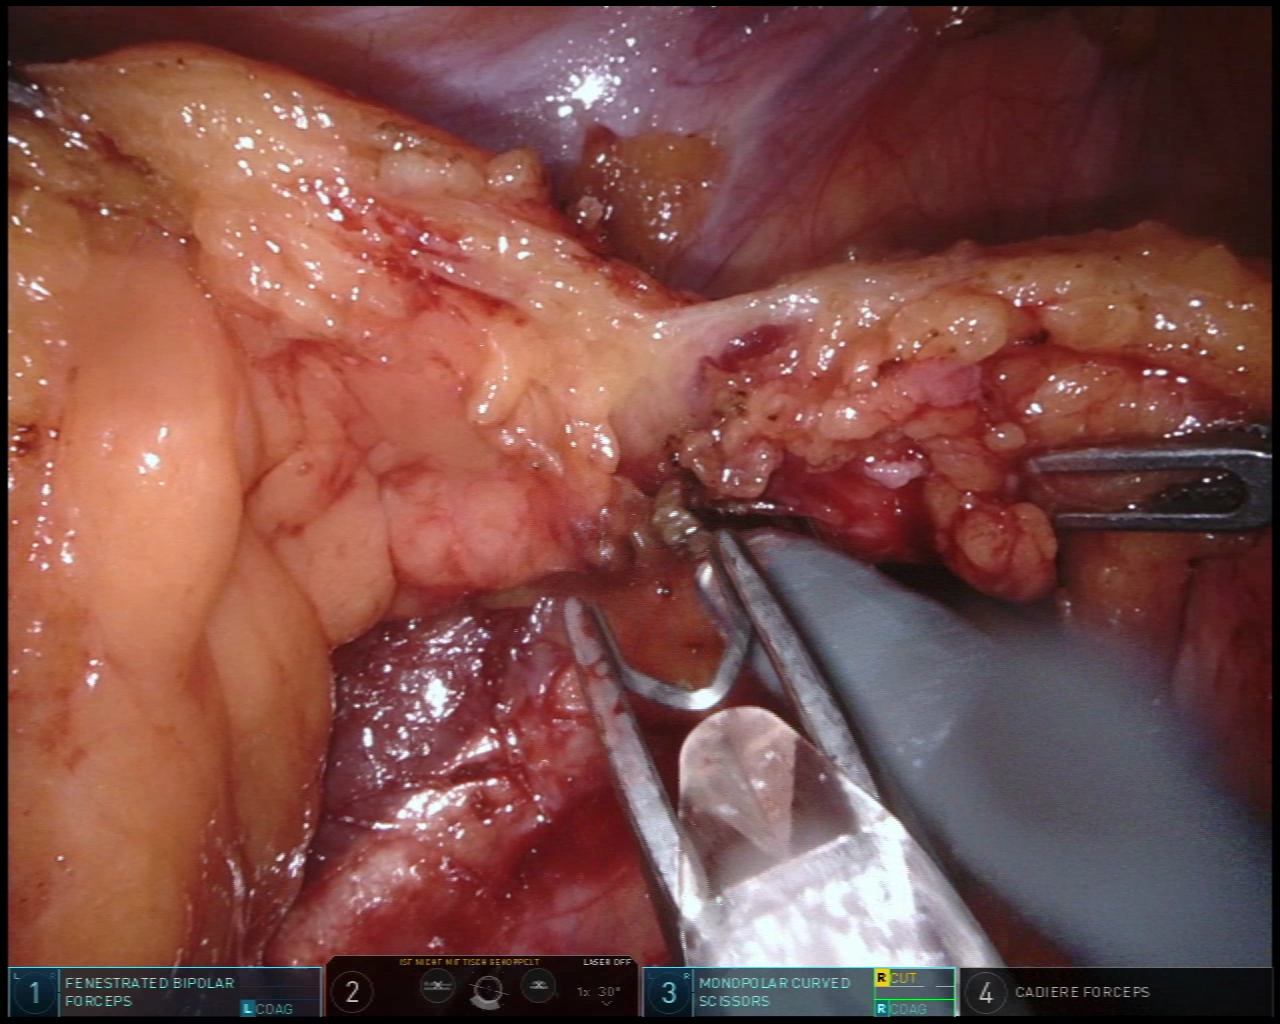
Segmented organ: ureter
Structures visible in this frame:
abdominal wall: yes
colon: no
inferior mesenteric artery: no
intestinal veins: no
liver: no
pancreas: no
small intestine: no
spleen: no
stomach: no
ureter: yes
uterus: no
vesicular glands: no